Chest X-ray. View position: PA
Patient age: 53
Patient sex: F
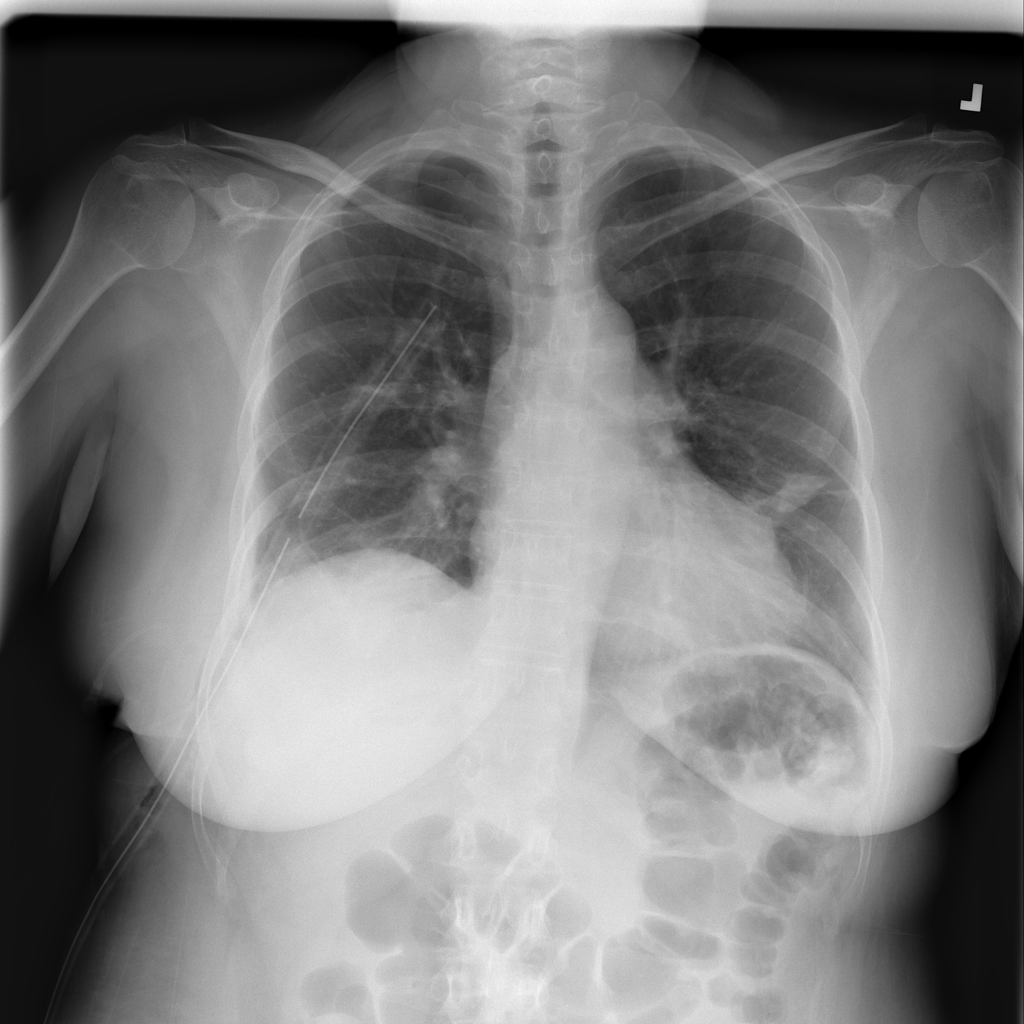
Finding: Pneumothorax